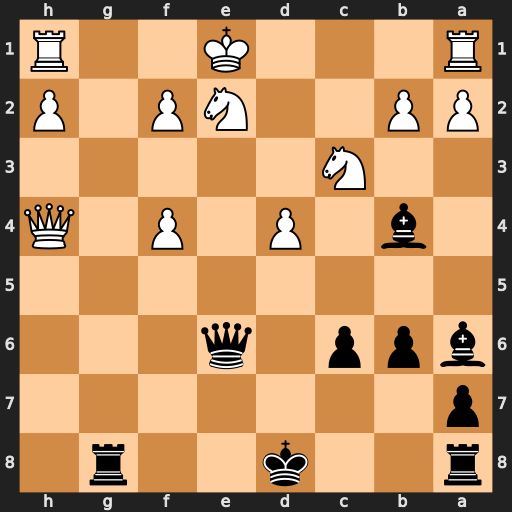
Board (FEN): r2k2r1/p7/bpp1q3/8/1b1P1P1Q/2N5/PP2NP1P/R3K2R
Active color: b
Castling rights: KQ
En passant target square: -
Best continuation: Kc8 O-O-O Bxe2 Nxe2 Qxe2